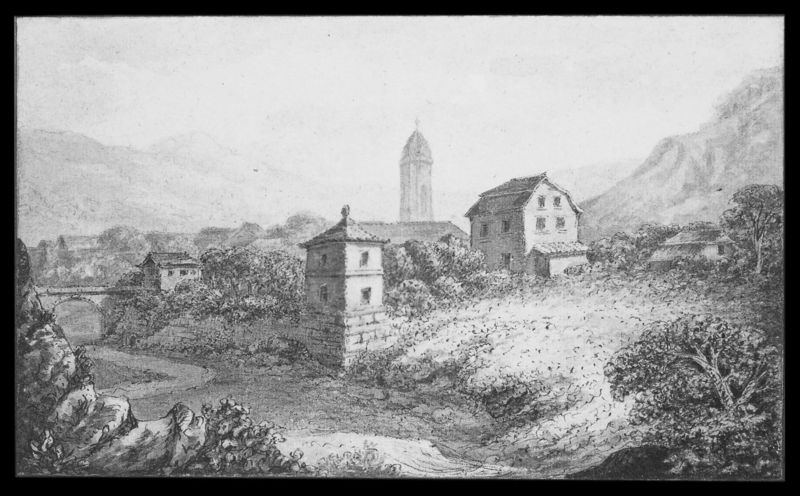
Titel: Schillers Garten in Jena
Künstler: Johann Wolfgang von Goethe
Institution: Weimar, Gothe-Nationalmuseum
Schlagwörter: baum, berg, blätter, himmel, schatten, wasser, weiß, bäume, fluss, kirchturm, landschaft, stadt, ufer, fenster, grau, hell, licht, schwarz, strasse, zeichnung, dach, gebäude, gras, haus, weg, wiese, architektur, stein, steine, gräser, horizont, häuser, hügel, vögel, brücke, büsche, kirche, pfad, sträucher, pflanzen, turm, garten, ansicht, bogen, ort, berge, gebirge, dorf, dächer, mauer, nebel, hof, tor, tusche, burg, kreuz, türme, kohle, druck, schwarz weiss, radierung, stich, bleistift, mauern, gehöft, goethe, blei, mäuerchen, wachturm, däche, taubenhaus, gehöft#